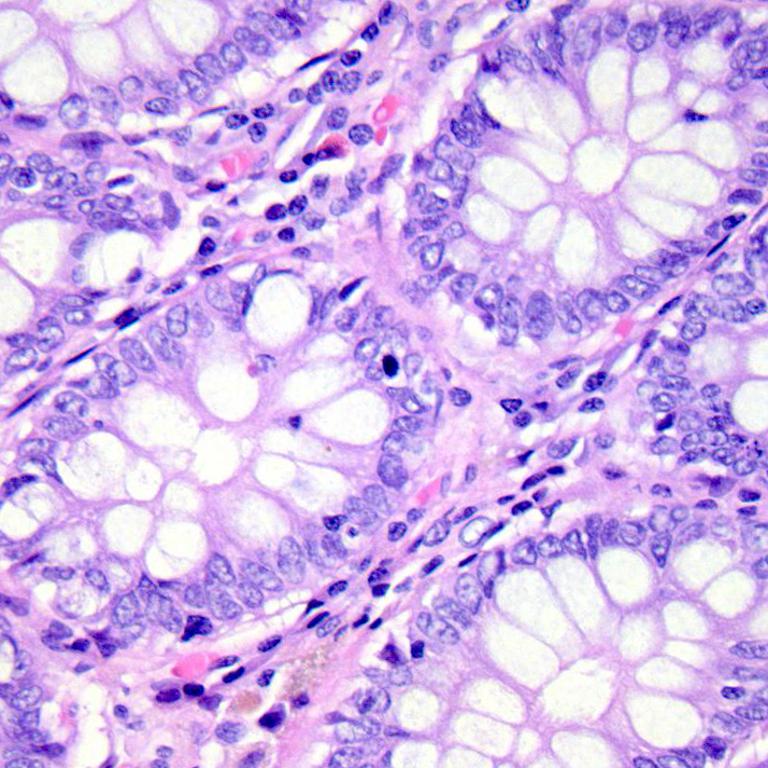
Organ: colon
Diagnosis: benign